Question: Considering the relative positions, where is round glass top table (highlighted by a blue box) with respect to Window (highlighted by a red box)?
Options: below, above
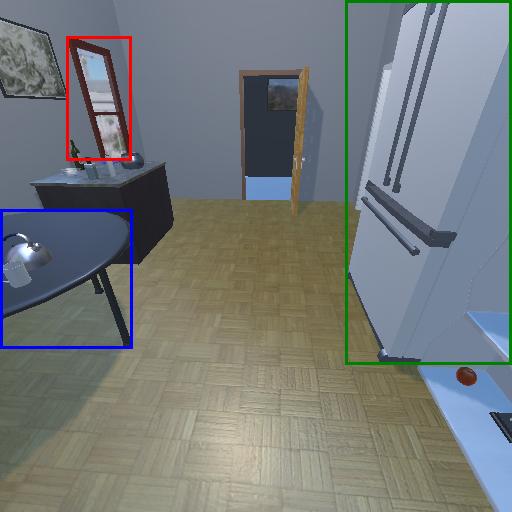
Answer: below